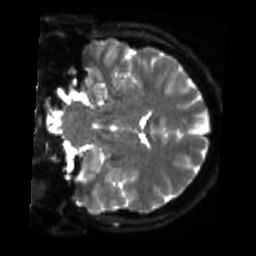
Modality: sbref
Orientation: coronal
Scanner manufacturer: siemens
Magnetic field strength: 3 T
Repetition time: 4 s
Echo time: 0.0594 s